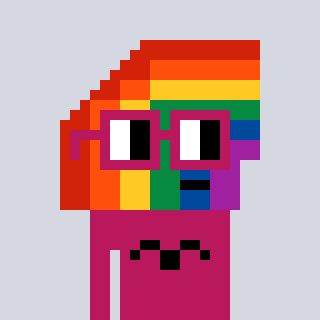
a pixel art character with square dark red glasses, a rainbow-shaped head and a darkpink-colored body on a cool background